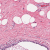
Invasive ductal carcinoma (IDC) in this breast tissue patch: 0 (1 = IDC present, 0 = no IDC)